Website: lowes
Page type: review-order
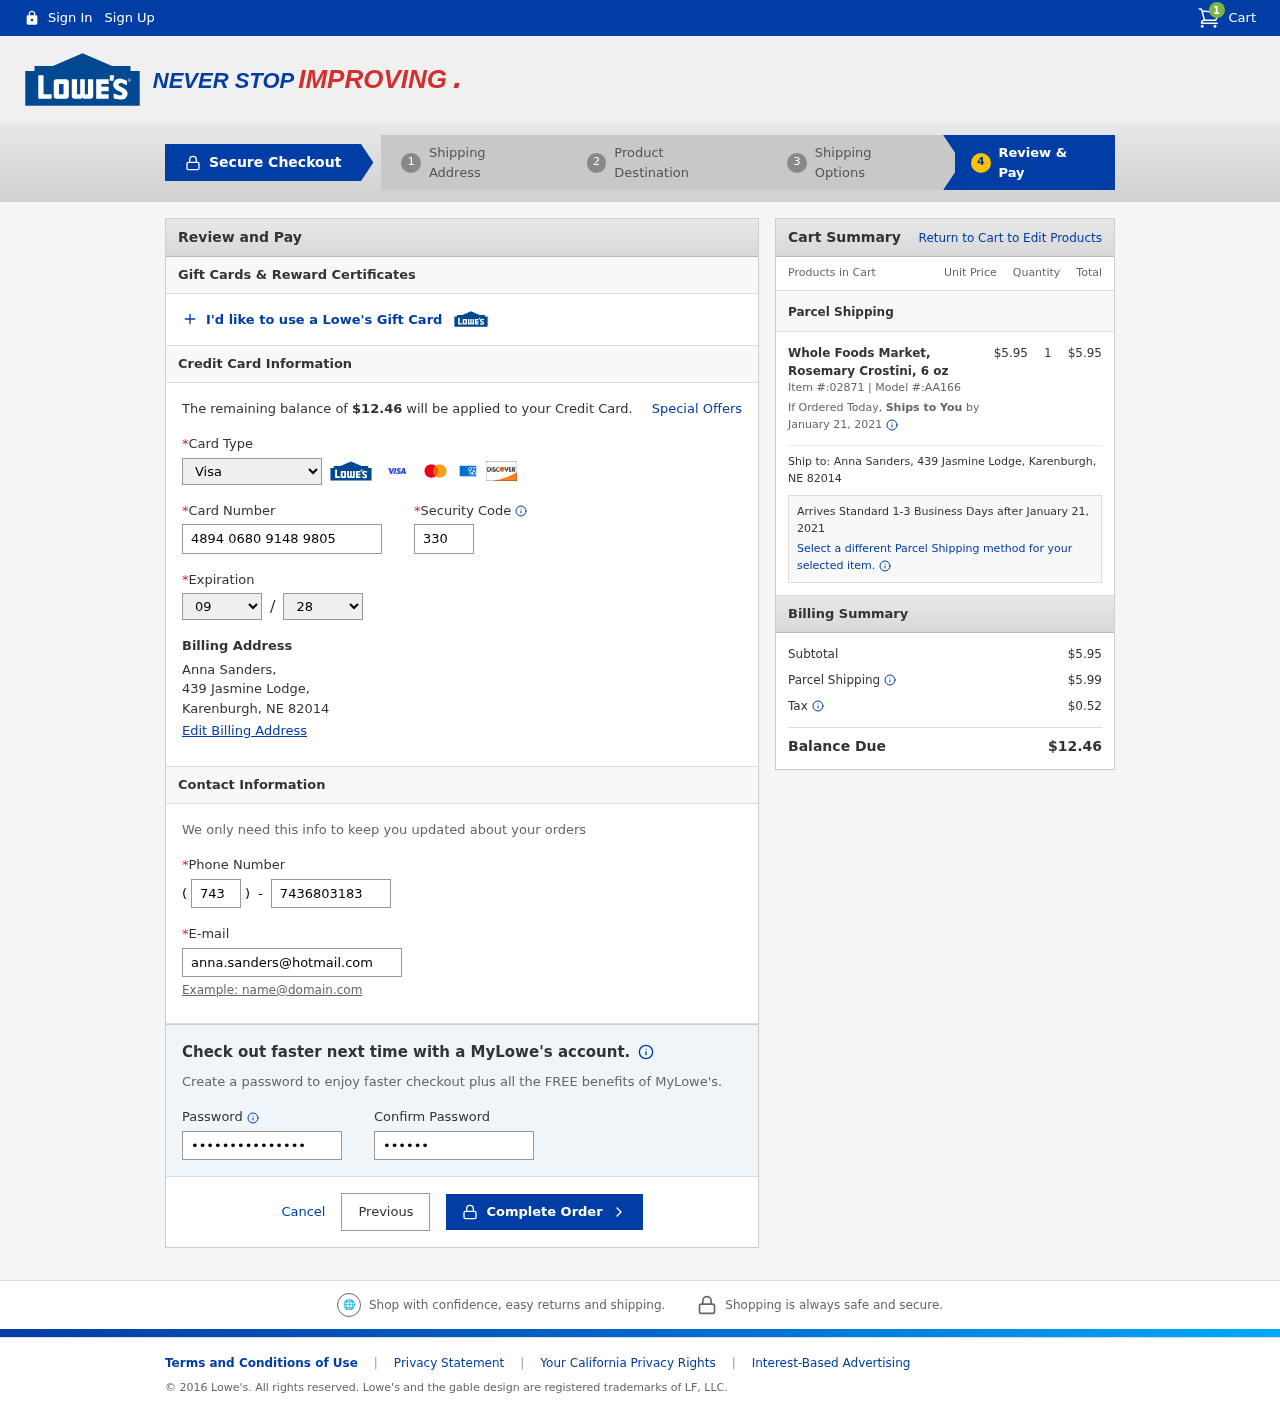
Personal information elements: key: PII_CARD_CVV
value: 330
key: PII_CARD_EXPIRY_MONTH
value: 09
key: PII_CARD_EXPIRY_YEAR
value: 28
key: PII_CARD_NUMBER
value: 4894 0680 9148 9805
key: PII_CARD_TYPE
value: Visa
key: PII_CITY
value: Karenburgh
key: PII_EMAIL
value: anna.sanders@hotmail.com
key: PII_FULLNAME
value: Anna Sanders,
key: PII_PHONE
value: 7436803183
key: PII_PHONE_AREA
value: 743
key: PII_POSTCODE
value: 82014
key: PII_STATE_ABBR
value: NE
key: PII_STREET
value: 439 Jasmine Lodge
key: PII_STREET
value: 439 Jasmine Lodge,
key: PII_FULLNAME2
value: Anna Sanders
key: PII_POSTCODE_FULL
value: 82014
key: PII_CITY_STATE
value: Karenburgh, NE
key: PII_CITY_STATE_ZIP
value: Karenburgh, NE 82014
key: PII_POSTCODE_NUMERIC
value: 82014
Product elements: key: PRODUCT1_NAME
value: Whole Foods Market, Rosemary Crostini, 6 oz
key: PRODUCT1_PRICE
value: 5.95
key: PRODUCT1_QUANTITY
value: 1
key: PRODUCT1_ITEM_NUMBER
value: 02871
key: PRODUCT1_MODEL_NUMBER
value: AA166
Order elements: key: ORDER_NUM_ITEMS
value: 1
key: ORDER_TOTAL
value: $12.46
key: ORDER_SHIPPING_DATE
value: January 21, 2021
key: ORDER_SUBTOTAL
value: $5.95
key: ORDER_SHIPPING_DATE2
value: January 21, 2021
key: ORDER_SUBTOTAL2
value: $5.95
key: ORDER_SHIPPING_COST
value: $5.99
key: ORDER_TAX
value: $0.52